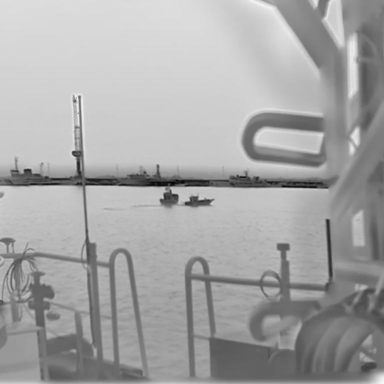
There are two bulk_carriers in the infrared image.